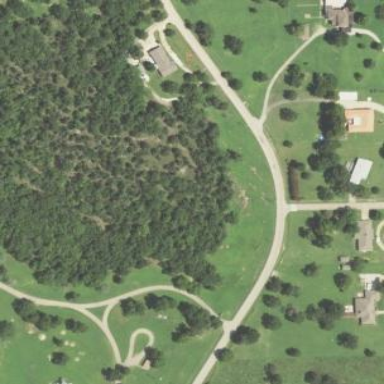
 specifically designed for the sport of disc golf."